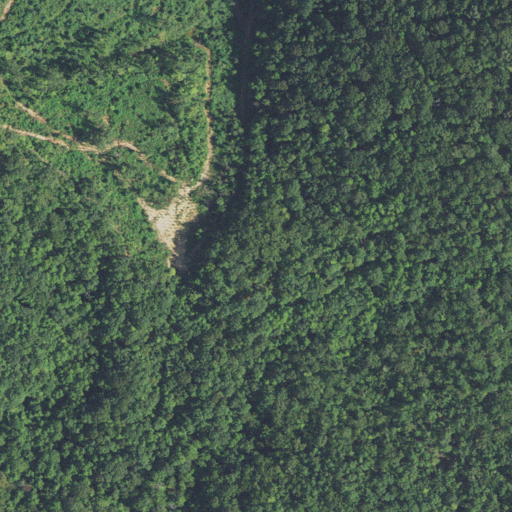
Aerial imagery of gap in North Carolina named Bolin Gap containing deciduous forest and mixed forest